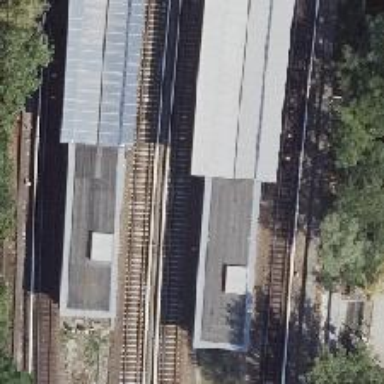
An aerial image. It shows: Railway signal.